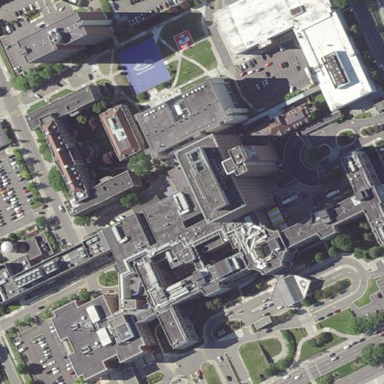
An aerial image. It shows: Healthcare facility identified as hospital.